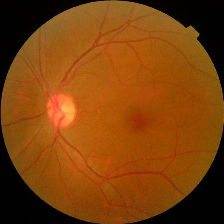
Diabetic retinopathy grade: No DR